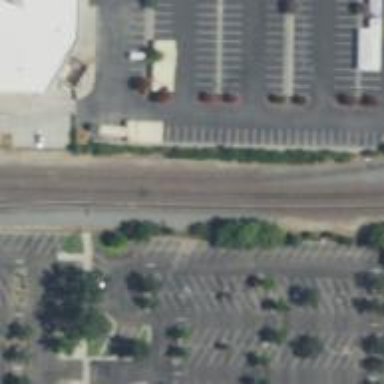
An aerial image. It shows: Railway siding for service.